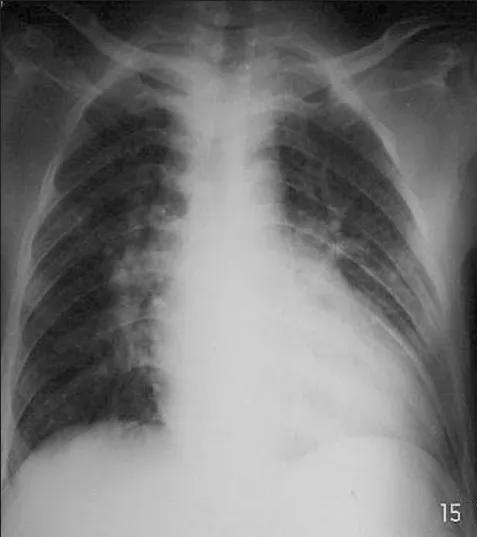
Chest X-ray - Cardiomegaly with pulmonary plethora with a narrow pedicle (case 1).
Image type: radiology (x_ray)